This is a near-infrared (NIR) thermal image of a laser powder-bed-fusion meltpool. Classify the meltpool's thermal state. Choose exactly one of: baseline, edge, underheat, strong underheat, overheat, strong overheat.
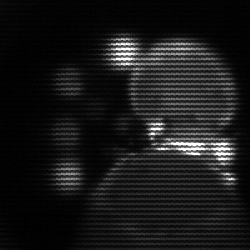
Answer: edge